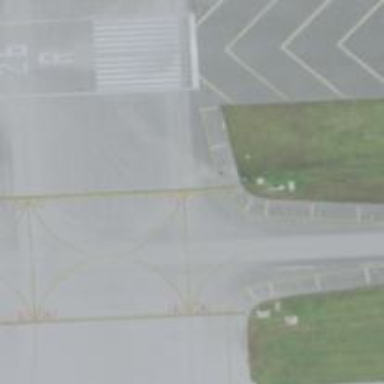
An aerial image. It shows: Image of taxiway at airport.